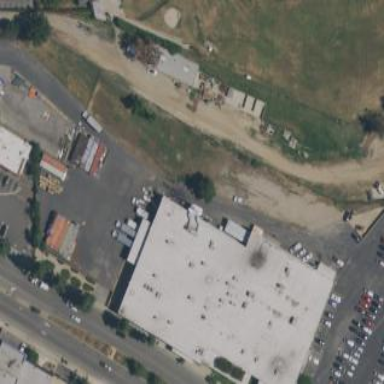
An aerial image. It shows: Commercial area.